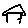
Label: house